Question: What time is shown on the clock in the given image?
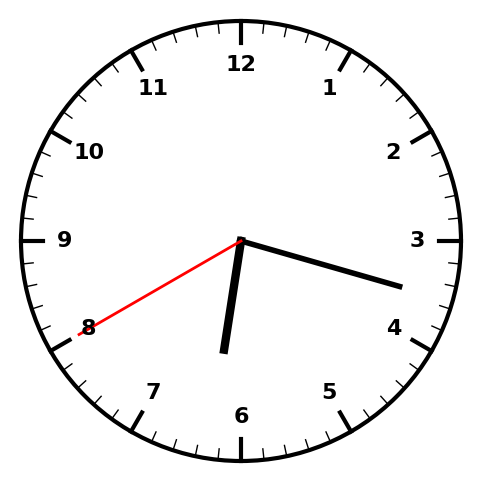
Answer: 06:17:40